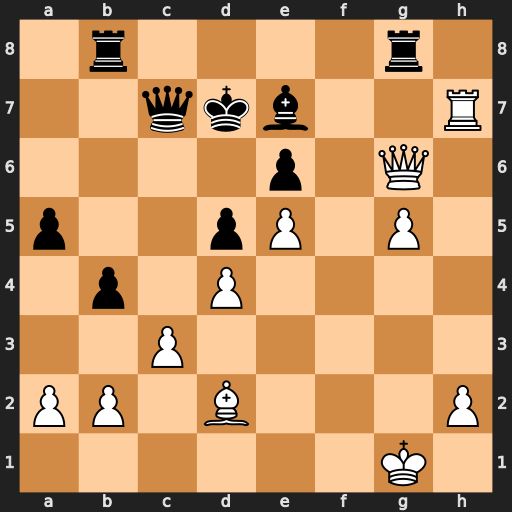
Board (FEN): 1r4r1/2qkb2R/4p1Q1/p2pP1P1/1p1P4/2P5/PP1B3P/6K1
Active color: w
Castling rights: -
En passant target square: -
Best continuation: Rxe7+ Kxe7 Qh7+ Rg7 Qxg7+